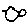
Label: bird